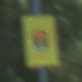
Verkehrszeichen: FahrzeugeMitWassergefaehrdenderLadungOhnePfeilsymbol
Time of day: Midday
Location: Outdoor (Nature)
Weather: Clear
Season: Summer
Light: Natural